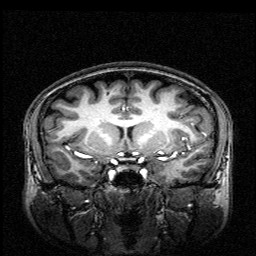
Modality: T1w
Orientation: sagittal
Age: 20
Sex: female